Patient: sex F, age 58
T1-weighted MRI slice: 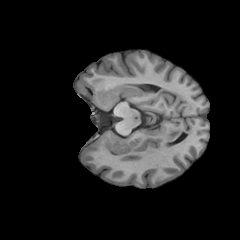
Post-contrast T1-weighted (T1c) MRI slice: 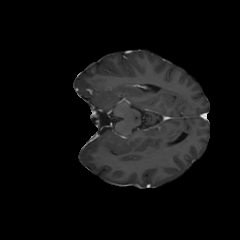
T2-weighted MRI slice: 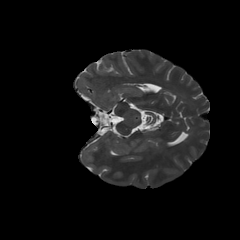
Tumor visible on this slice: no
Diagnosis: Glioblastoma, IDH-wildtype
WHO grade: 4